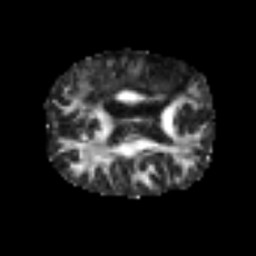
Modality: FA
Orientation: axial
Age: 49
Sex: male
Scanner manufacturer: siemens
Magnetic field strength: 3 T
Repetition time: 6.1 s
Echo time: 0.101 s